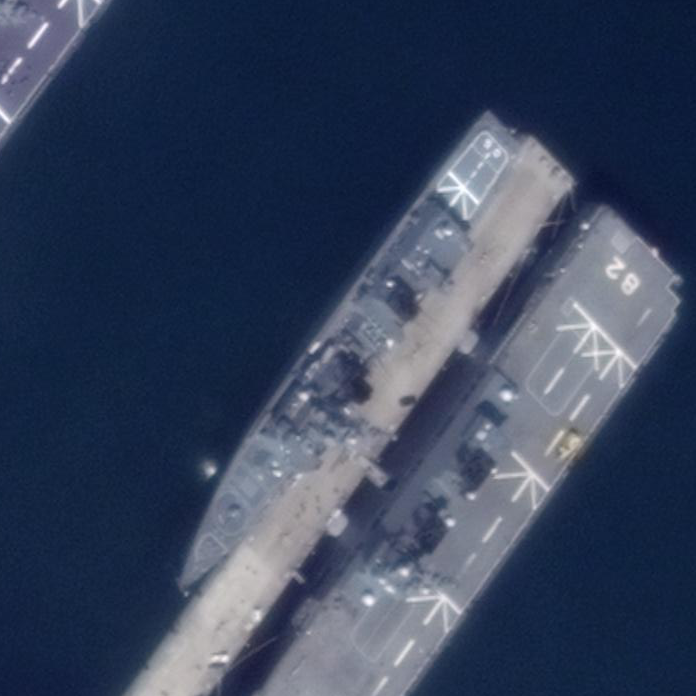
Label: cruiser